Распространено мнение, что тела с одноимёнными зарядами всегда отталкиваются друг от друга. Вовсе нет! Такой эффект наблюдается далеко не всегда. Представьте себе, что сплошной металлический шар радиуса $R$ распилили пополам, а получившиеся половины сблизили плоскими сторонами так, что зазор $d$ между ними оказался предельно мал $(d \ll R)$.
Найдите силу электростатического взаимодействия полушарий с одноимёнными зарядами $q_{1}$ и $q_{2}$ (см. рисунок).
При каком отношении зарядов они будут притягиваться? Примечание. Сила, действующая на единицу поверхности заряженного проводника произвольной формы, связана с напряжённостью электрического поля вблизи поверхности тем же соотношением, что и в плоском конденсаторе.
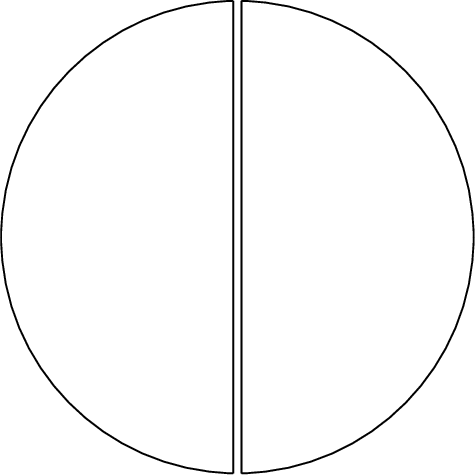
Найдите силу электростатического взаимодействия полушарий с одноимёнными зарядами $q_{1}$ и $q_{2}$ (см. рисунок).
Решение: В пределе при малом зазоре суммарный заряд полушарий $Q=q_{1}+q_{2}$ равномерно распределён по сферической поверхности. Заряды же на плоских поверхностях полушарий равны $q$ и $-q$, причём $$ q=q_{1}-\frac{Q}{2}=\frac{q_{1}-q_{2}}{2}. $$ Можно считать, что эти поверхности образуют плоский конденсатор. В этом приближении напряжённость электрического поля в зазоре между гранями $$ E_{C}=\frac{q}{\varepsilon_{0} \pi R^{2}}, $$ а вблизи (снаружи) сферической поверхности $$ E_{R}=\frac{Q}{4 \pi \varepsilon_{0} R^{2}}. $$ Заметные отклонения напряжённости поля от приведённых выше величин будут наблюдаться только в малой окрестности у краёв плоских поверхностей, но в пределе «нулевого» зазора они не скажутся на искомой силе взаимодействия. Поле, создаваемое каждой из плоских поверхностей $$ E_{C 1}=\frac{E_{C}}{2}=\frac{q}{2 \pi \varepsilon_{0} R^{2}}, $$ а сила, с которой они притягиваются, $$ F_{C}=q E_{C 1}=\frac{q^{2}}{2 \pi \varepsilon_{0} R^{2}}. $$ Взаимодействие между зарядами на внешних поверхностях полусфер можно заменить эффективным давлением $p$, действующим на них. Сила взаимодействия между зарядами, находящимися на внешних поверхностях полусфер, $F_{R}=S p$, где $S=\pi R^{2}$, а давление $$ p=\sigma \frac{E_{R}}{2}. $$ Отсюда $$ F_{R}=\pi R^{2}\left(\frac{Q}{4 \pi R^{2}} \frac{E_{R}}{2}\right)=\frac{Q^{2}}{32 \pi \varepsilon_{0} R^{2}}. $$ Результирующая сила $$ F=F_{R}-F_{C}=\frac{Q^{2}}{32 \pi \varepsilon_{0} R^{2}}-\frac{q^{2}}{2 \pi \varepsilon_{0} R^{2}}=\frac{(Q-4 q)(Q+4 q)}{32 \pi \varepsilon_{0} R^{2}}. $$ Положительное значение этой силы соответствует отталкиванию полушарий, а отрицательное — их притяжению. После подстановки значений $Q$ и $q$ окончательно получим $$ F=\frac{\left(3 q_{2}-q_{1}\right)\left(3 q_{1}-q_{2}\right)}{32 \pi \varepsilon_{0} R^{2}}. $$ Даже при одноимённых зарядах полушария будут притягиваться, если заряды на них отличаются больше чем в три раза.
Ответ: $$ F=\frac{\left(3 q_{2}-q_{1}\right)\left(3 q_{1}-q_{2}\right)}{32 \pi \varepsilon_{0} R^{2}}. $$

При каком отношении зарядов они будут притягиваться?
Ответ: При одноимённых зарядах полушария будут притягиваться, если заряды на них отличаются больше чем в три раза.
Темы:
T, Электричество, Электростатика, Энергия электрического поля, Всероссийские